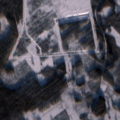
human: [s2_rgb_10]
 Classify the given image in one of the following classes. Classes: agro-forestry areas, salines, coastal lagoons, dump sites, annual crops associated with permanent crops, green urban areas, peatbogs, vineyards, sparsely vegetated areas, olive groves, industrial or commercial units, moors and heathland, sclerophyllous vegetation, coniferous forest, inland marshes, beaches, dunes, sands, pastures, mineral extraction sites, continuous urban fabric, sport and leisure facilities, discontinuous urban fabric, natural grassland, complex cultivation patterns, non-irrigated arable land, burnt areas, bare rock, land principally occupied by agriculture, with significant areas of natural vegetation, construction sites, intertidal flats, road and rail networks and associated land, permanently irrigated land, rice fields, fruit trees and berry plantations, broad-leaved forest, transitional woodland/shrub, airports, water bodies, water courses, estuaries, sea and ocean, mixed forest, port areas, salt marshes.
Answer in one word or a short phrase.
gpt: coniferous forest, transitional woodland/shrub